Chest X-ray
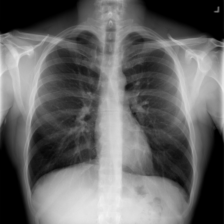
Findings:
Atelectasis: negative
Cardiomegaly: negative
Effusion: negative
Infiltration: negative
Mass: negative
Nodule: negative
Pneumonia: negative
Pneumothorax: negative
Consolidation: negative
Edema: negative
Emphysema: negative
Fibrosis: negative
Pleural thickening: negative
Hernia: negative